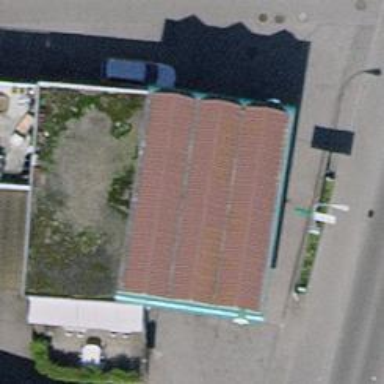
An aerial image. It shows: Fuel station.